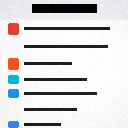
Screen state: on